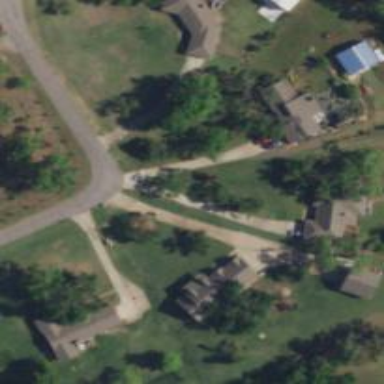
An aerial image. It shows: Driveway leading to service road.